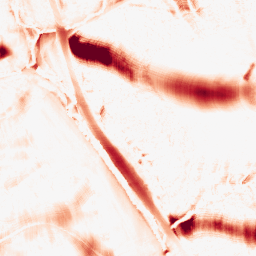
Category: morphological
Decomposition family: morphological_ellipse
Decomposition parameters: operation: opening
width: 50
height: 30
Upsampling method: bspline
Upsampling parameters: scale: 4
Upsampling scale: 4